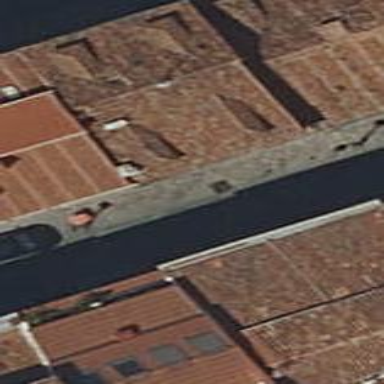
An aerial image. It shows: Building with yellow exterior and brown roof.